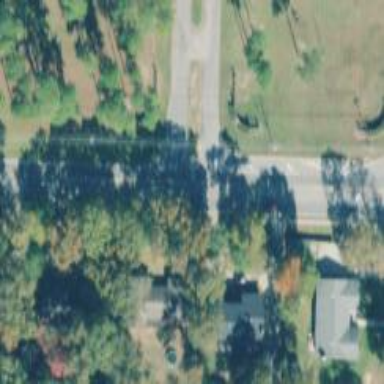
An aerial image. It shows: Left sidewalk along asphalt tertiary road.